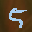
Label: 5